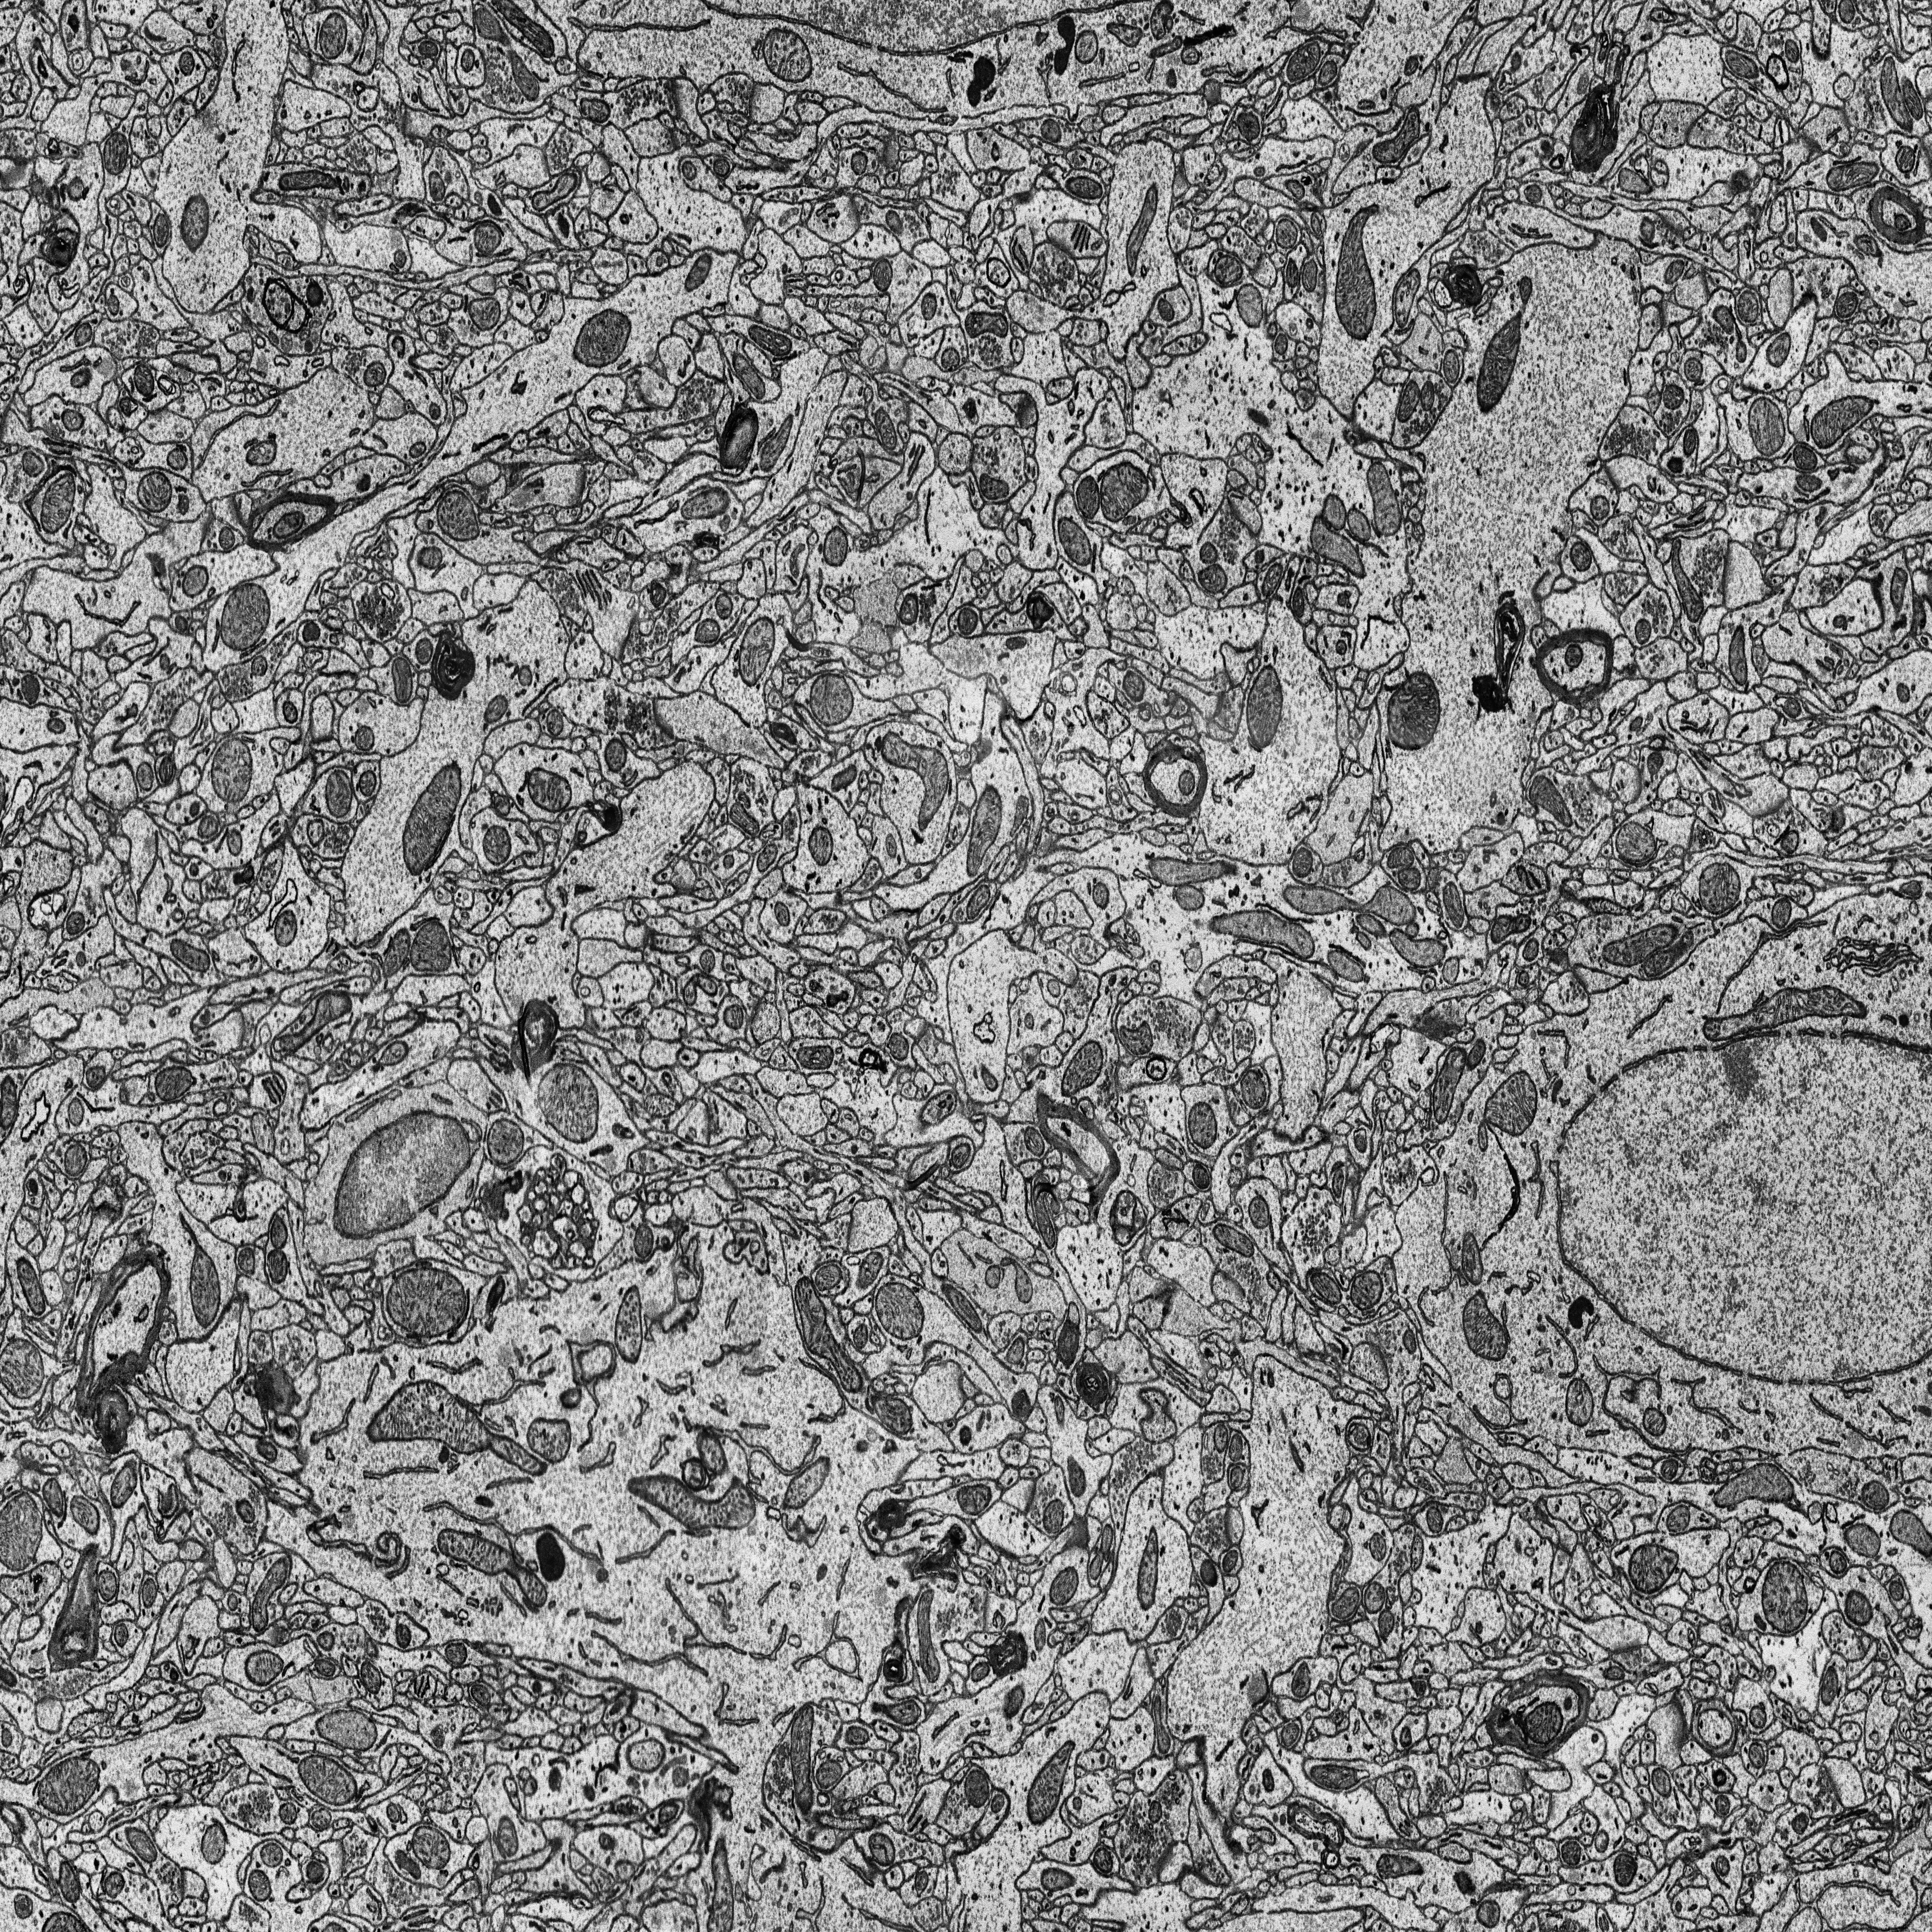
Electron microscopy slice of rat cortex tissue
Slice depth (z): 166
Mitochondria instances in slice: 402